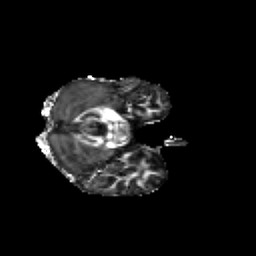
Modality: FA
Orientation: axial
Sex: female
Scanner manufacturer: siemens
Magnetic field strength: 3 T
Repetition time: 5 s
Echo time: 0.071 s